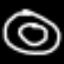
Label: donut